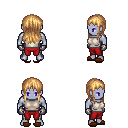
a pixel art fantasy rpg character, male body template, dark elf, purple skin, white sleeveless shirt, red pants, light blonde unkempt hairstyle, metal gloves, brown slippers, four views (front, back, left, right), 2x2 character sprite sheet, small pixel art, hard edges, no anti-aliasing